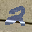
Label: 2